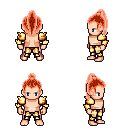
a pixel art fantasy rpg character, male body template, human, light skin, gold arm armor, gold greaves, red long topknot hairstyle, four views (front, back, left, right), 2x2 character sprite sheet, small pixel art, hard edges, no anti-aliasing